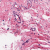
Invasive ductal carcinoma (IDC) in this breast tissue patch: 0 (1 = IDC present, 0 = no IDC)